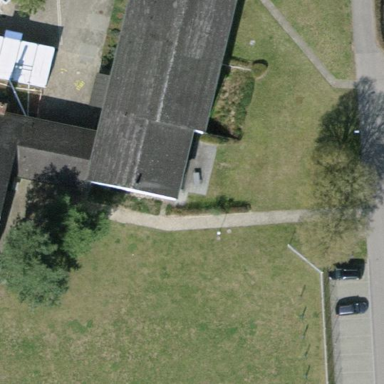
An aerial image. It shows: School building with gabled roof.